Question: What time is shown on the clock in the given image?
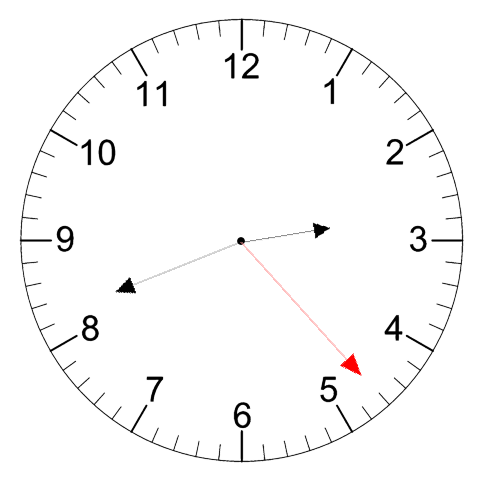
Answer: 02:41:23